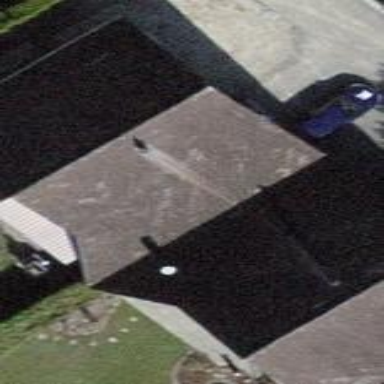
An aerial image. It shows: Building with tiled roof.